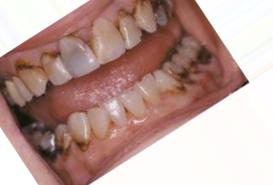
Condition: Tooth Discoloration